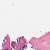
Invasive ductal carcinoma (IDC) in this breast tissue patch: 0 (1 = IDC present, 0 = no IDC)